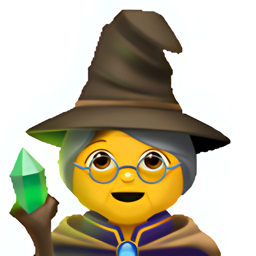
Name: mage
Emoji: 🧙
Group: People & Body
Sub-group: person-fantasy